Question: Looking to make responsive triangle on image, but it doesn't resize and it becomes out of alignment at all. How to fix it?

'''
.image {
width: 100%;
}
.image:after {
content: '';
width: 0;
height: 0;
border-left: 20px solid transparent;
border-right: 20px solid transparent;
border-bottom: 20px solid #f5f5f5;
position: absolute;
left: 45%;
top: 63%;
transform: translatex(-50%);
/** making it horizontally center **/
}
'''
'''
<div class="image">
<img src="img/frankie.png" class="img-fluid">
</div>
'''
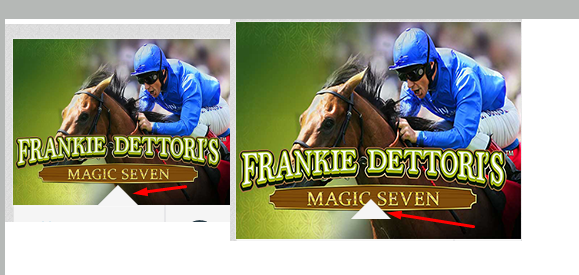
Answer: First add 'position:relative' to parent(in your case '.image') with <URL>
Second use 'bootstrap-4 classes' as <URL> to '.image/img'
<URL>
'''
.image:after {
content: '';
width: 0;
height: 0;
border-left: 20px solid transparent;
border-right: 20px solid transparent;
border-bottom: 20px solid #f5f5f5;
position: absolute;
left: 45%;
top: 63%;
transform: translatex(-50%);
}
'''
'''
<link rel="stylesheet" href="https://maxcdn.bootstrapcdn.com/bootstrap/4.3.1/css/bootstrap.min.css">
<script src="https://ajax.googleapis.com/ajax/libs/jquery/3.3.1/jquery.min.js"></script>
<script src="https://cdnjs.cloudflare.com/ajax/libs/popper.js/1.14.7/umd/popper.min.js"></script>
<script src="https://maxcdn.bootstrapcdn.com/bootstrap/4.3.1/js/bootstrap.min.js"></script>
<div class="image w-100 position-relative">
<img src="https://i.stack.imgur.com/vdzwt.jpg" class="img-fluid w-100">
</div>
'''